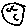
Label: moon